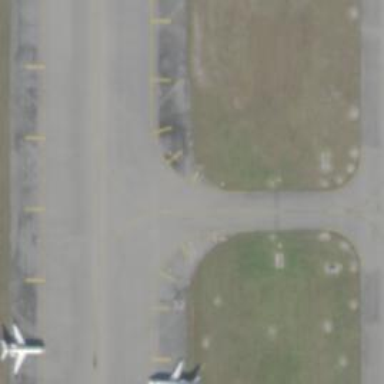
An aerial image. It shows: Image of taxiway at airport.